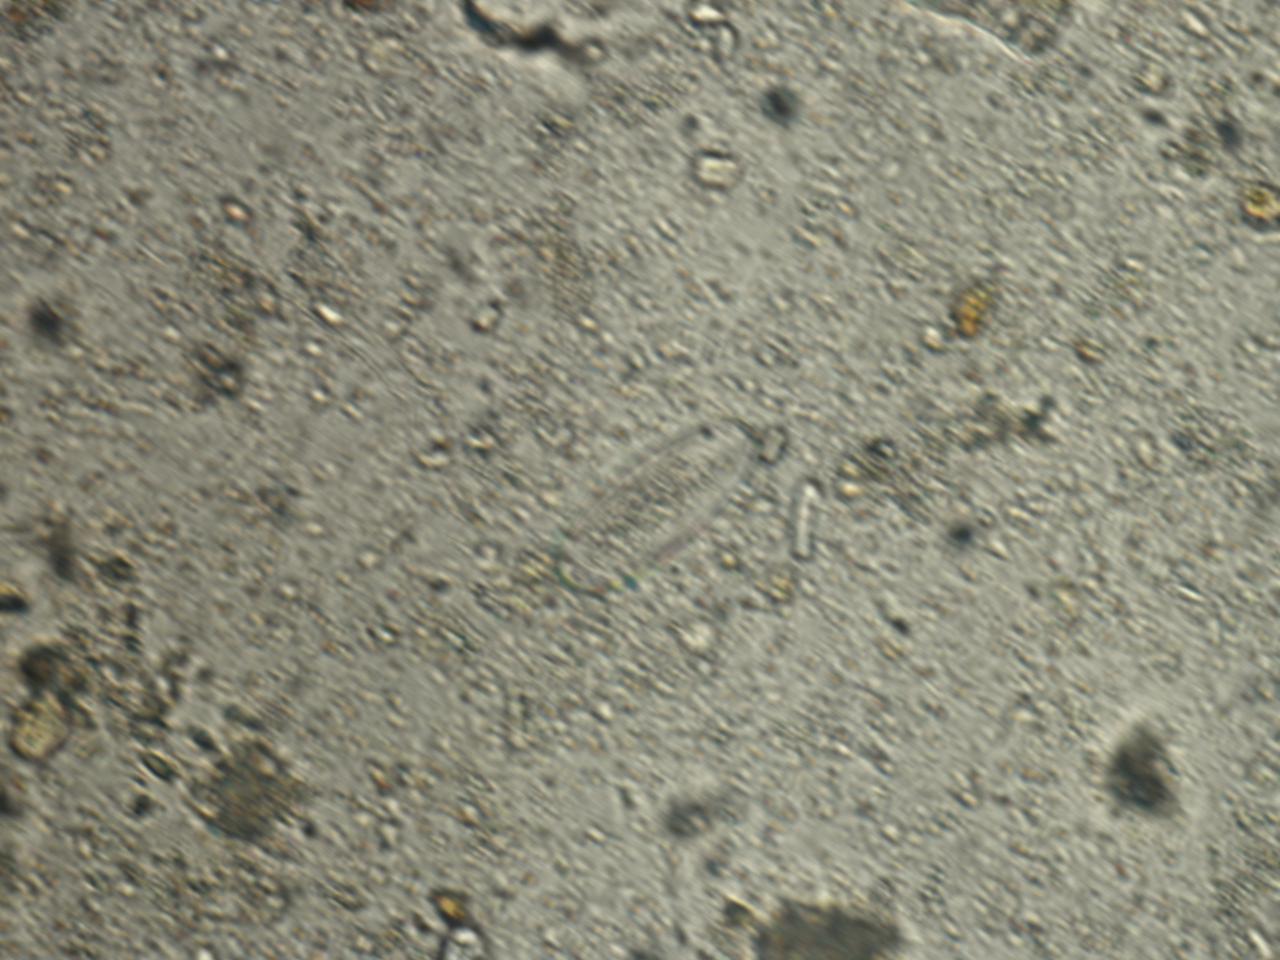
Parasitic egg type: Enterobius vermicularis